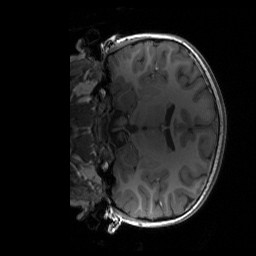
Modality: T1w
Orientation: coronal
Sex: female
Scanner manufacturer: siemens
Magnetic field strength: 3 T
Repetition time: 1.9 s
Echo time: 0.00243 s